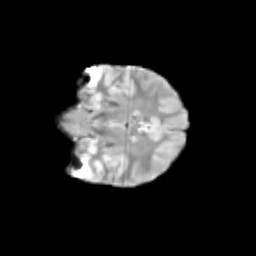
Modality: T2w
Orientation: coronal
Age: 12
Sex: female
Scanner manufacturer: siemens
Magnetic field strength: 3 T
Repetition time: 3.8 s
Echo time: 0.07 s